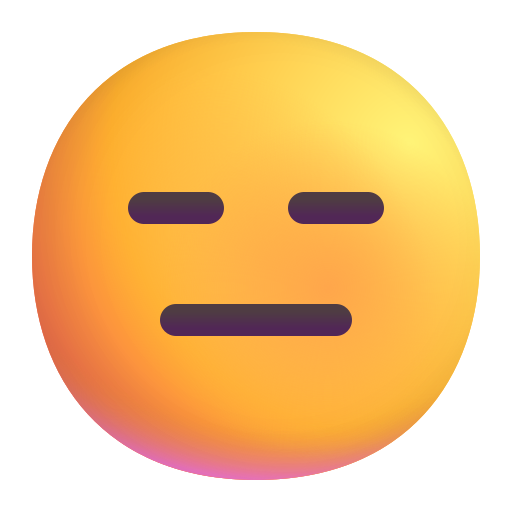
expressionless face color